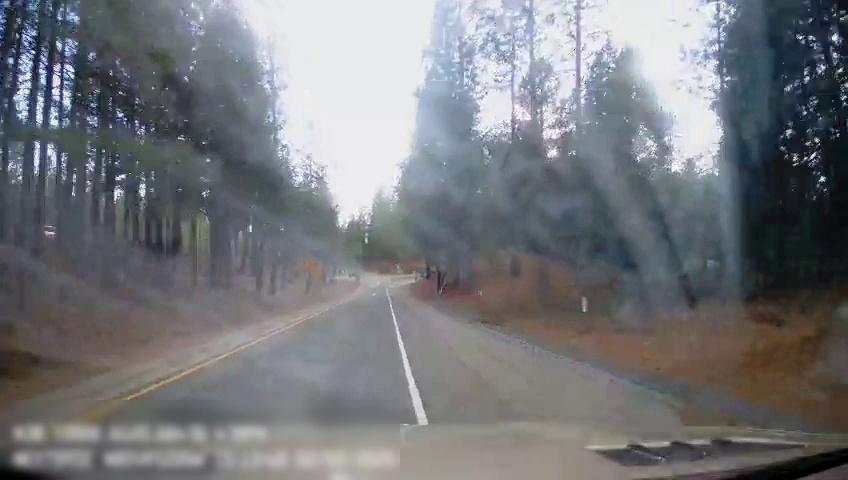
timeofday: Day
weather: Sunny
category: Drivable Space
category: Vehicles | Car
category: Lanes | Alternate Lane
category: Lanes | Alternate Lane